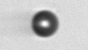
Label: bead